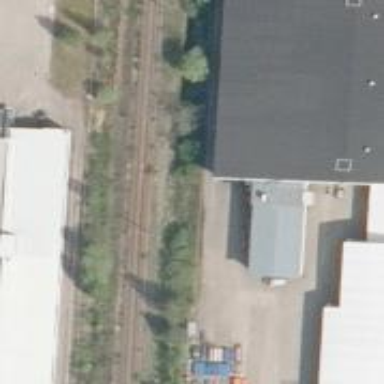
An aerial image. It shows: Railway signal.